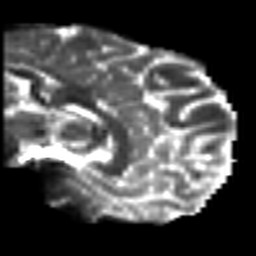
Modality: T2w
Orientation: sagittal
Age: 49
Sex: male
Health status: healthy
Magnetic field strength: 3 T
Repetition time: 7 s
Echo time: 0.0926 s